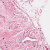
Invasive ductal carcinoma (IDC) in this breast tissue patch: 0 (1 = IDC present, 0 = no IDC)